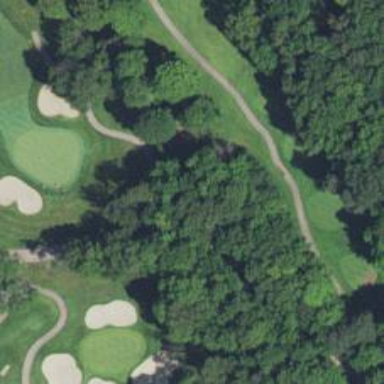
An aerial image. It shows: Service road used as golf cart path.